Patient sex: F
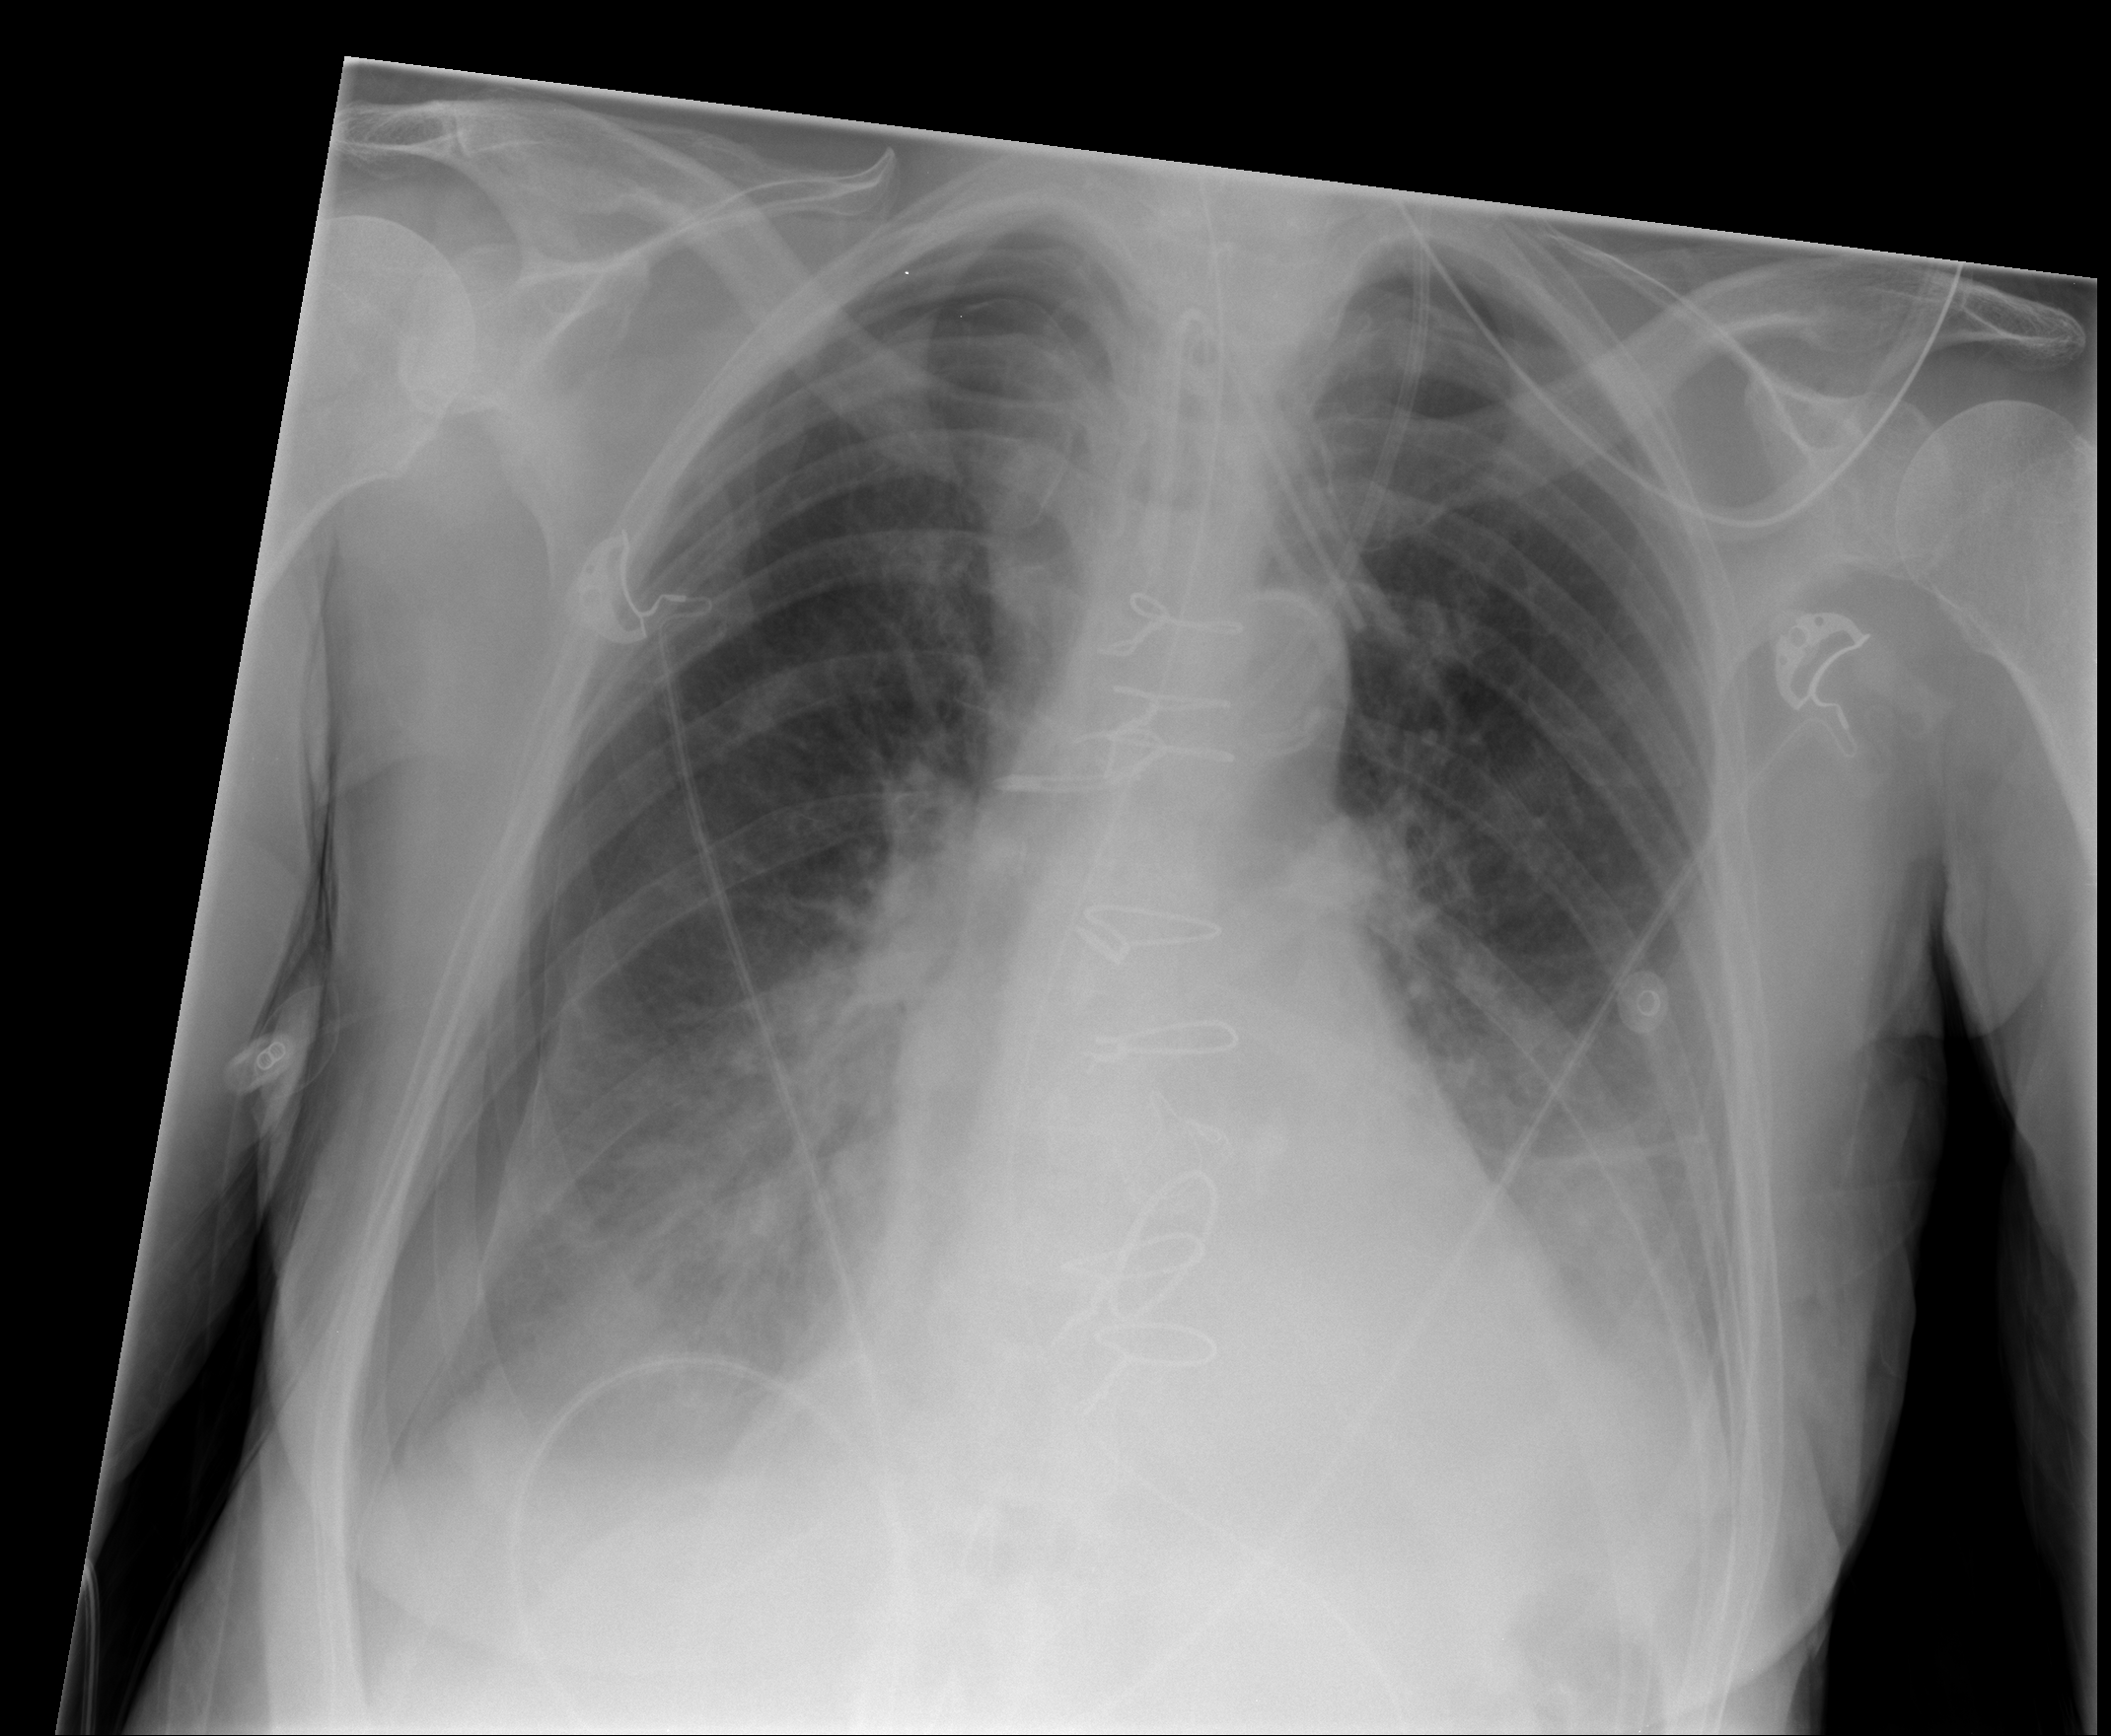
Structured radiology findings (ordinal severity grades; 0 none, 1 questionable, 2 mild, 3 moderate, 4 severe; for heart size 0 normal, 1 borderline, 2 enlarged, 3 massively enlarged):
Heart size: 0
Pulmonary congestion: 0
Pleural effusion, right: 1
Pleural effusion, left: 2
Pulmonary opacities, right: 3
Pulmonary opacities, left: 2
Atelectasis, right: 2
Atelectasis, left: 0